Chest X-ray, AP view. Patient: 65 years old, sex F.
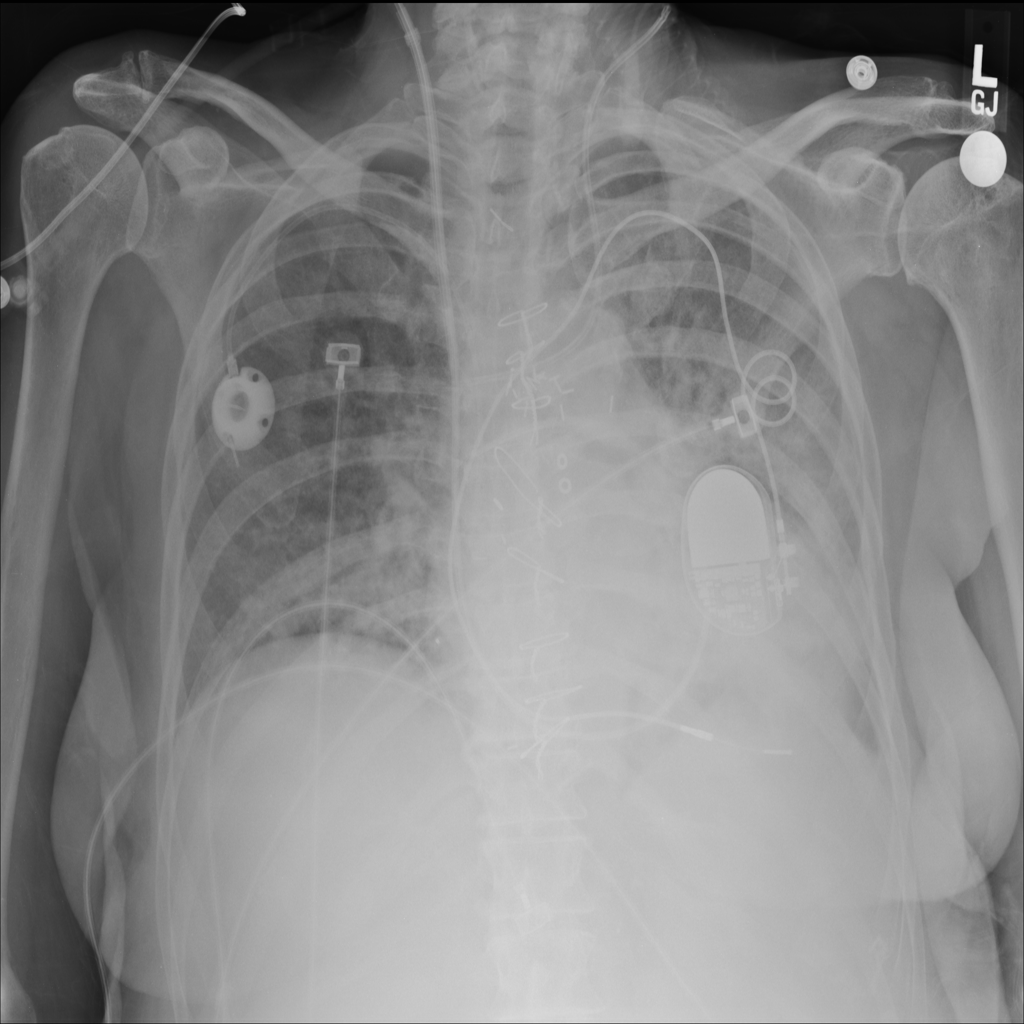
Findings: Effusion